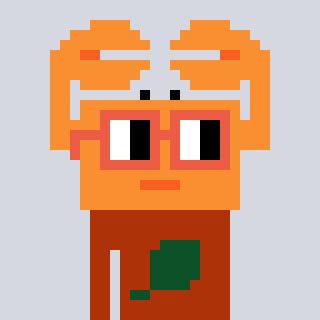
a pixel art character with square orange glasses, a crab-shaped head and a hotbrown-colored body on a cool background